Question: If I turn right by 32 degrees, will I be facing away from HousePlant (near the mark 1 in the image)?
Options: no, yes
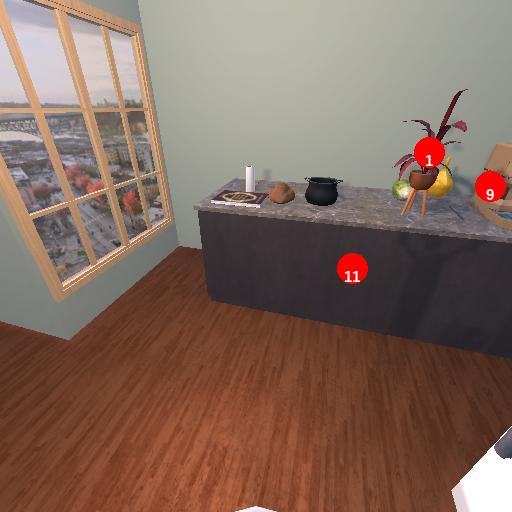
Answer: no